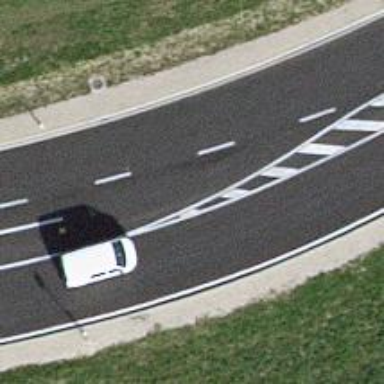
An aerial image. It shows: Secondary road with asphalt surface.